Question:
I have custom columns in my and some of those display links (A href='...').
the is that the grid of the cell that I clicked I click on a cell that has a link (rather than plain text).
normally the grid the row without any trouble when a user clicks on a .
this only happens when the cell content is a link.
any idea to get around this? please.
Code:
1 - The link behind the link (that goes into the grid cell)
'''
<a href="#" onclick="commandManager(event, otherParameters);">Cotgrave</a>
'''
2 - The code that's invoked.
'''
function commandManager(clickEventArgs, PARAMS)
{
$.each(PARAMS, function(key, value) { PARAMS[key].sourceItem = clickEventArgs.target; }); // NOT RELATED TO THIS ISSUE
if(PARAMS.length == 1)
{
// NOT RELATED TO THIS ISSUE
}
else if(PARAMS.length>1)
{
showMenu(clickEventArgs, PARAMS); <<- THIS IS WHERE OUR CASE FOLLOWS
}
else
{
// NOT RELATED TO THIS ISSUE
}
}
'''
3 - Show menu function
'''
function showMenu(e, PARAMS)
{
if ((!e.relatedTarget) || (!$telerik.isDescendantOrSelf(contextMenu.get_element(), e.relatedTarget)))
{
var contextMenu = $find("<%= RadContextMenu1.ClientID %>");
contextMenu.get_items().clear();
for(i=0; i < PARAMS.length; i++)
{
var childItem = new Telerik.Web.UI.RadMenuItem();
childItem.set_text(PARAMS[i].title);
childItem.PARAM=PARAMS[i];
contextMenu.get_items().add(childItem);
}
contextMenu.show(e);
}
}
'''
Grid Markup
'''
<telerik:RadGrid ID="RadGrid1" runat="server" OnNeedDataSource="RadGrid1_NeedDataSource"
Skin="Default" AutoGenerateColumns="false" AllowMultiRowSelection="true" OnItemDataBound="RadGrid1_ItemDataBound">
<ClientSettings EnableRowHoverStyle="true">
<Scrolling AllowScroll="true" UseStaticHeaders="true" ScrollHeight="10px" />
<Selecting AllowRowSelect="true" />
<ClientEvents OnGridCreated="GridCreated" OnRowClick="RowClicked" OnRowSelected="RowSelectionChanged" OnRowDeselected="RowSelectionChanged"></ClientEvents>
</ClientSettings>
<MasterTableView AllowPaging="true">
<PagerStyle AlwaysVisible="true" />
</MasterTableView>
</telerik:RadGrid>
'''
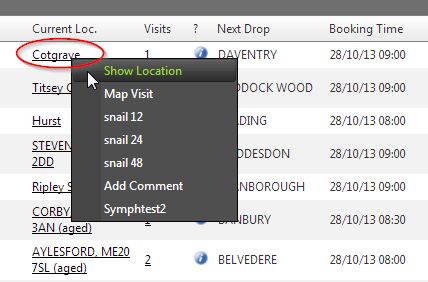
Answer: Without the markup of your grid I can't be certain but I can think of 2 potential solutions.
Firstly, I apologise if you've already tried this but you've not put your grid markup on the question, you need to ensure you have set the selecting set up correctly to allow row selection '<Selecting AllowRowSelect="true" UseClientSelectColumnOnly="false" />'.
See: <URL>
Another potential way of doing this would be to use the RadGrid Client API to select the row, assuming that either the 'clickEventArgs' or 'PARAMS' attributes contain a unique datakeyvalue for you to compare by this could be done using the set_selected function on the item.